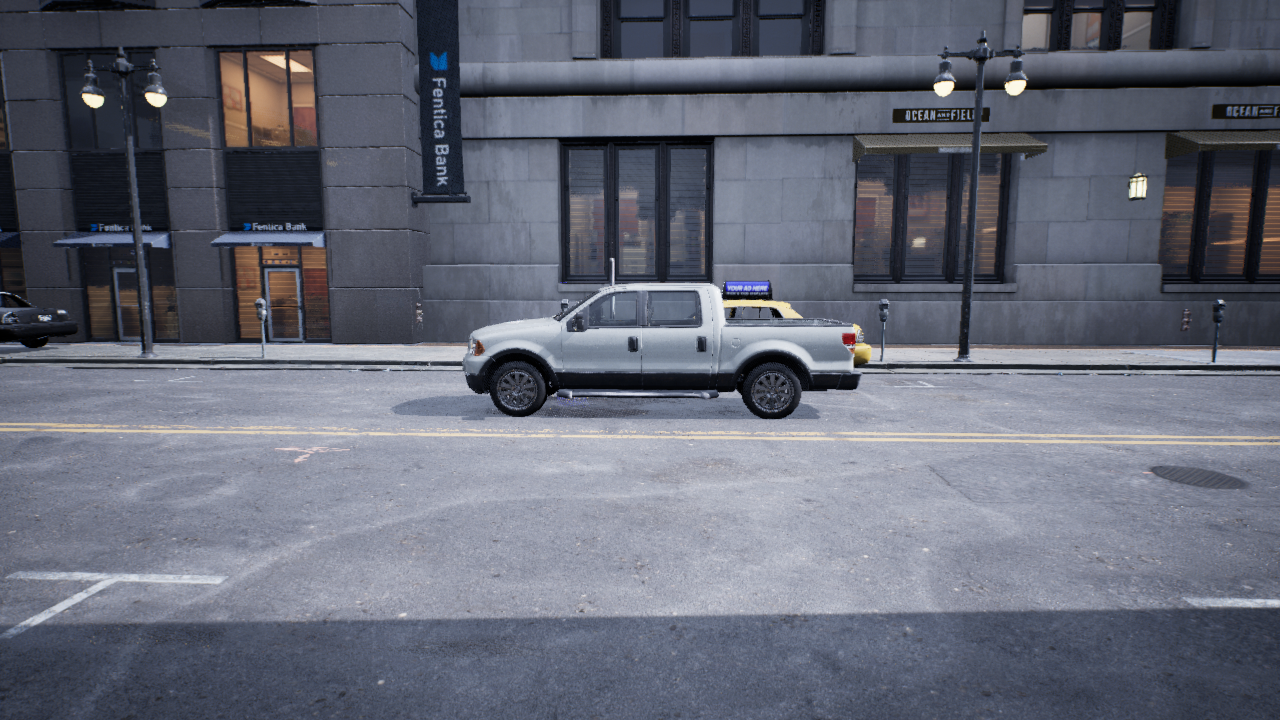
Venue: downtown
Lighting: overcast
Vehicle rig: pickup